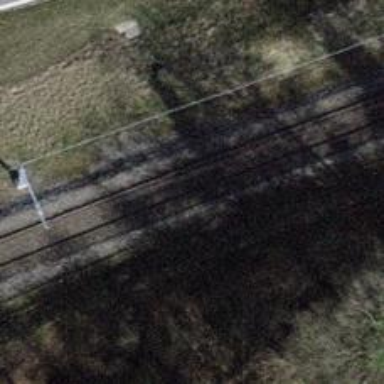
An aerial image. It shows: Railway with electrified contact lines.